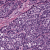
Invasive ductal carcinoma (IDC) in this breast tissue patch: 1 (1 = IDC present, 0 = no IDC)